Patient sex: M
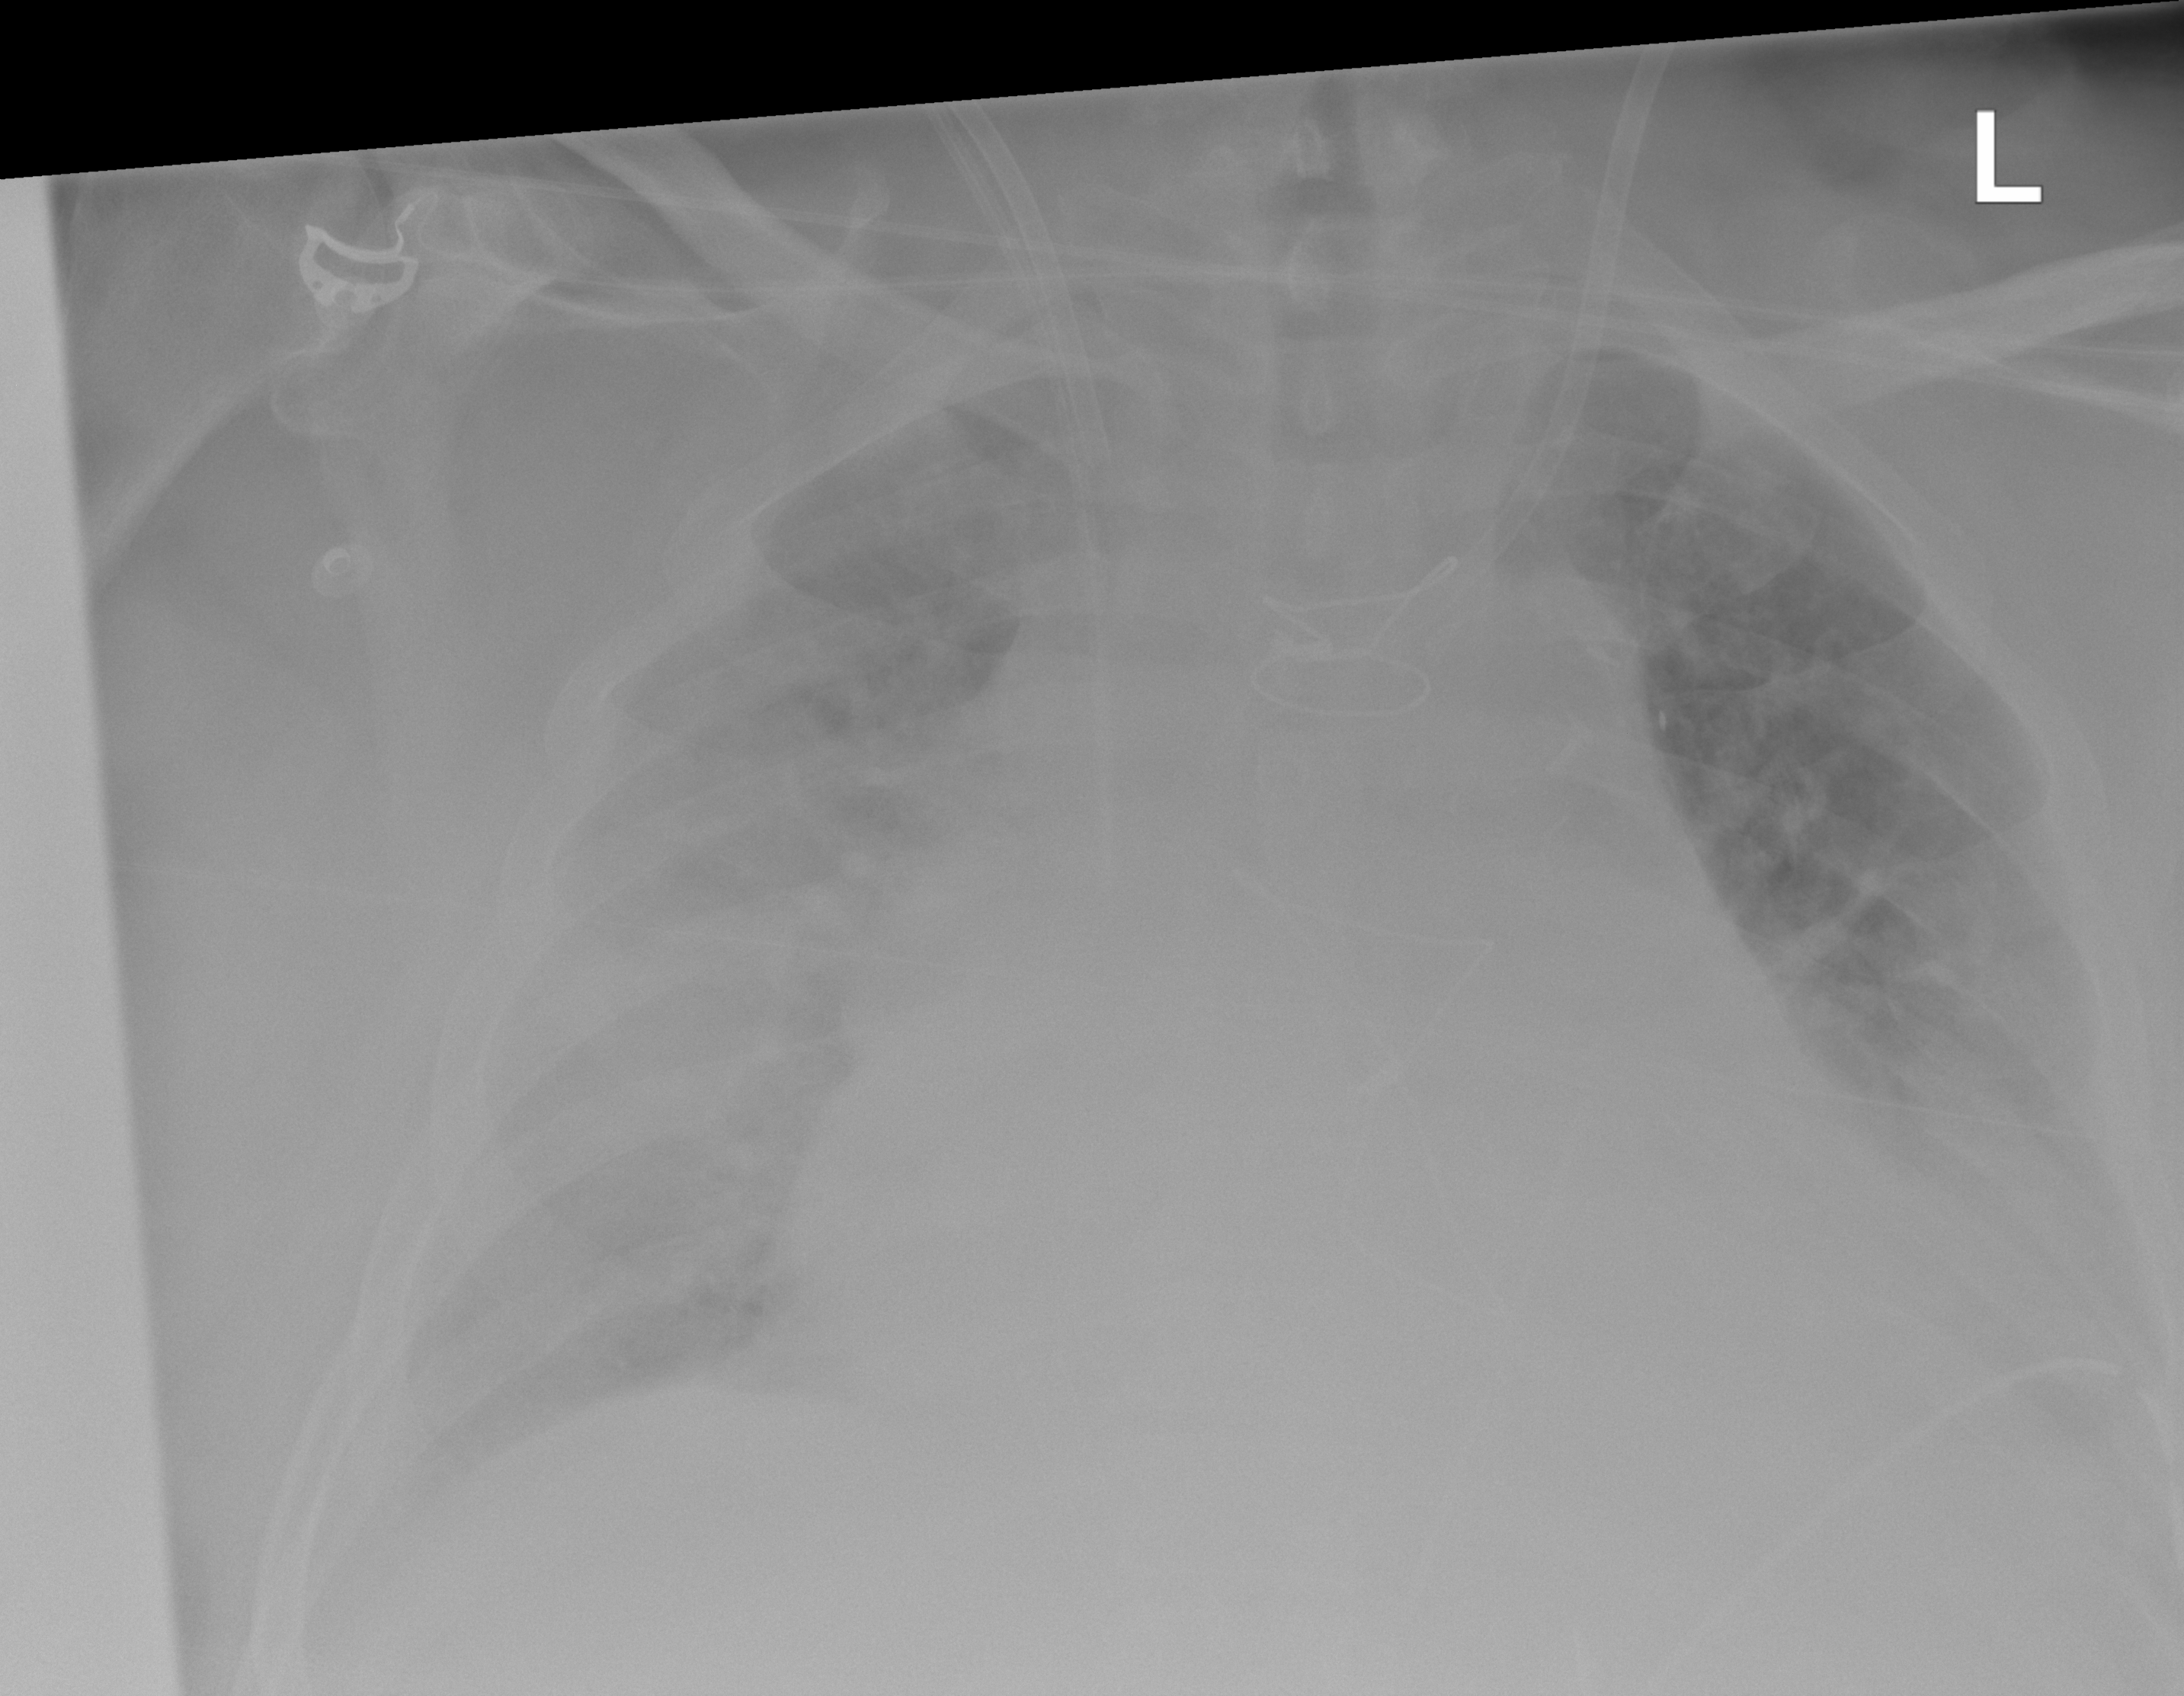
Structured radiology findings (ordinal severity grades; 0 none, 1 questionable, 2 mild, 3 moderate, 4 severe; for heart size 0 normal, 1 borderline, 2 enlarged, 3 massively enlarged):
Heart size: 2
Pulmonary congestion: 2
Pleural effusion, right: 2
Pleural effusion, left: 3
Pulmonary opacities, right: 2
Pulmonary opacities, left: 2
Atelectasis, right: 0
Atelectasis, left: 0